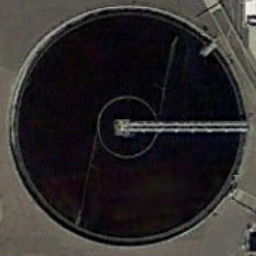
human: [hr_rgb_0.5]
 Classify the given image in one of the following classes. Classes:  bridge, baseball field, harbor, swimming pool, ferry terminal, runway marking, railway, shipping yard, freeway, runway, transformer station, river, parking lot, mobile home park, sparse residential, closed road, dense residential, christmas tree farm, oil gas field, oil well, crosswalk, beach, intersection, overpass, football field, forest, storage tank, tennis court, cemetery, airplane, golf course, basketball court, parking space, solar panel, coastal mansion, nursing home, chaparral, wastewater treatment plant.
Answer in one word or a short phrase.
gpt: wastewater treatment plant